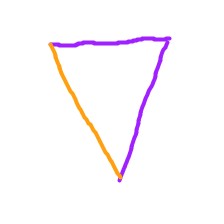
Shape: triangle